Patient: sex M, age 37
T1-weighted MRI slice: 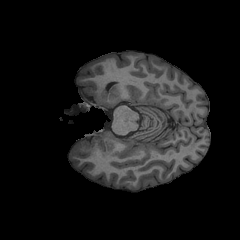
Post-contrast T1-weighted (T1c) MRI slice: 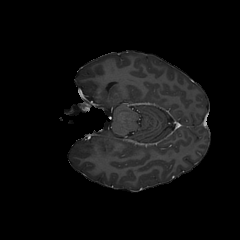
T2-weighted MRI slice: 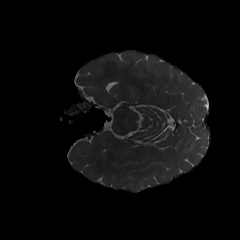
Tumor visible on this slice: no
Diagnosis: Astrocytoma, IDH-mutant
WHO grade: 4